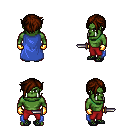
a pixel art fantasy rpg character, male body template, orc, green skin, blue cape, red pants, brown pixie cut hairstyle, gold gloves, ghillies, dagger, four views (front, back, left, right), 2x2 character sprite sheet, small pixel art, hard edges, no anti-aliasing